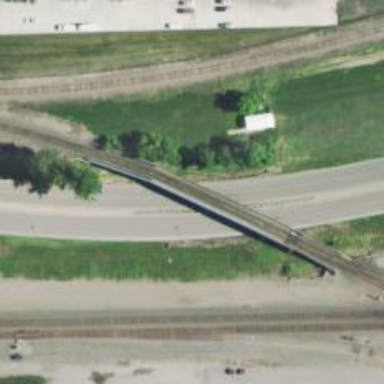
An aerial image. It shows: Railway bridge.